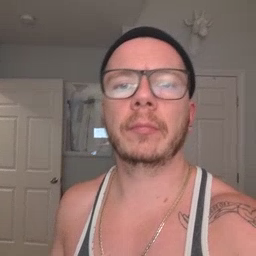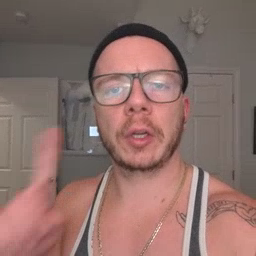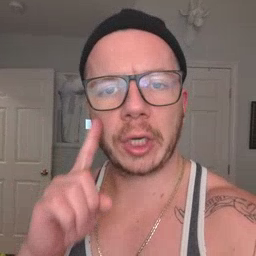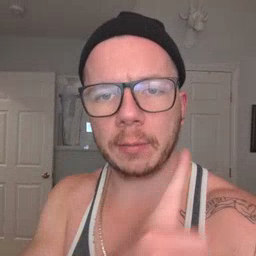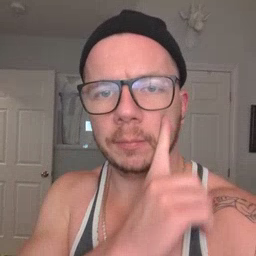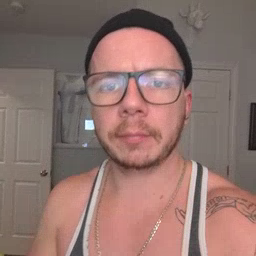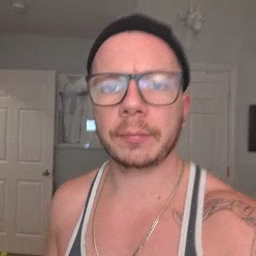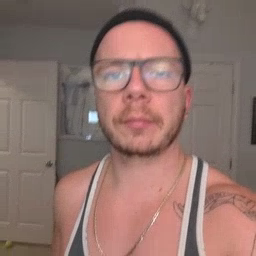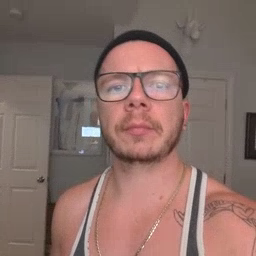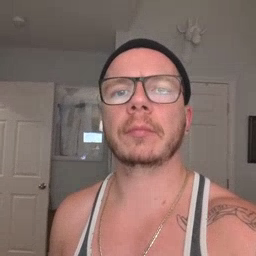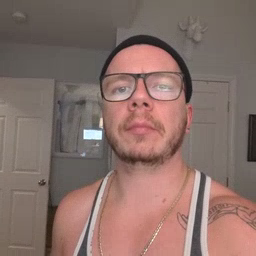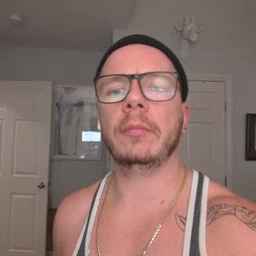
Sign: cheek